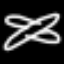
Label: airplane